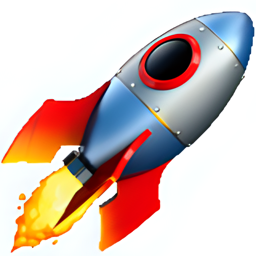
Name: rocket
Emoji: 🚀
Group: Travel & Places
Sub-group: transport-air